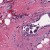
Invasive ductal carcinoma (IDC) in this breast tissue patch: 0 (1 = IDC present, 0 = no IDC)